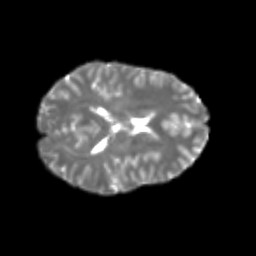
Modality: T2w
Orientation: axial
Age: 21
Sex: female
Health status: healthy
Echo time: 0.074 s